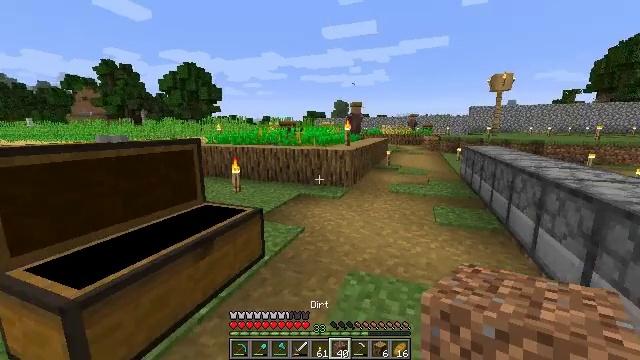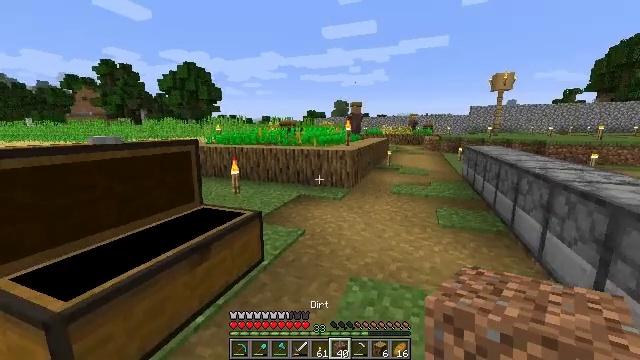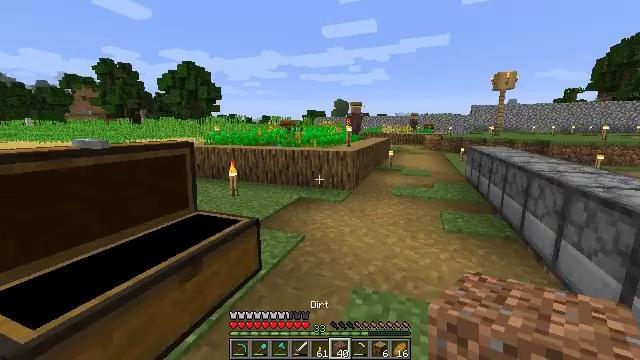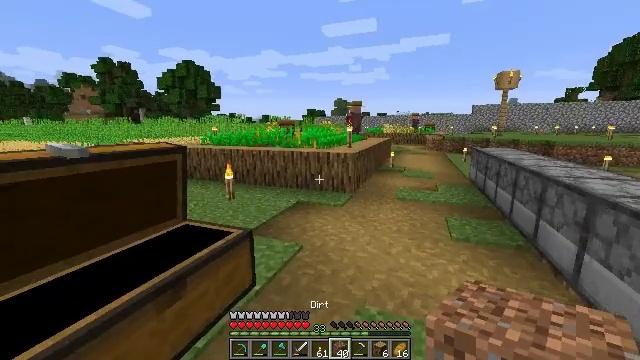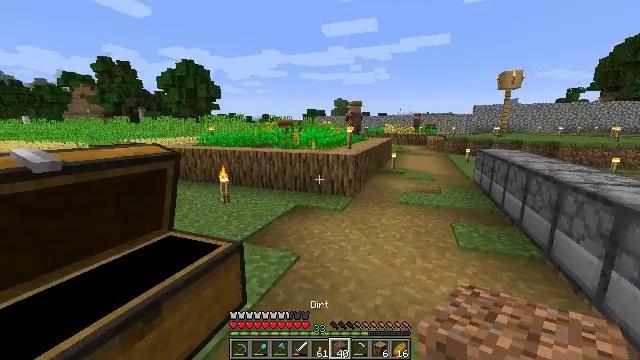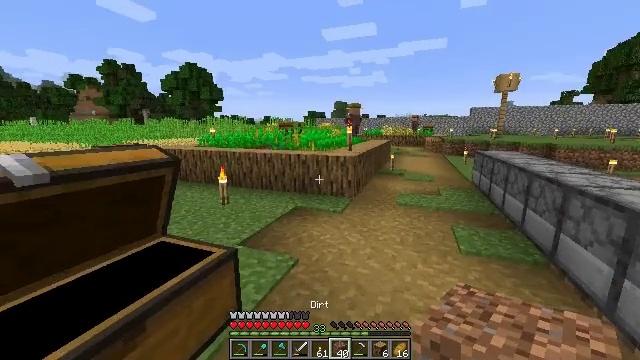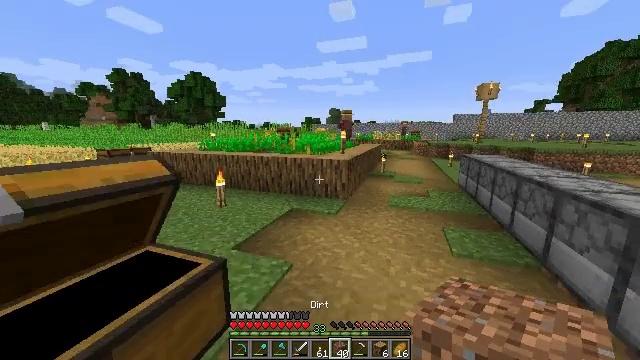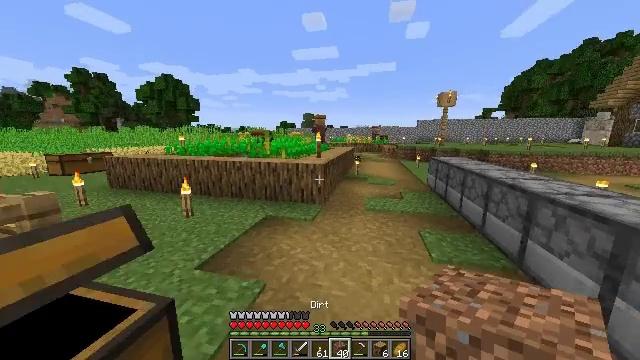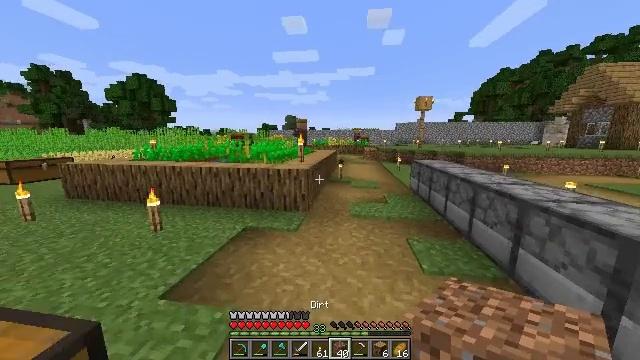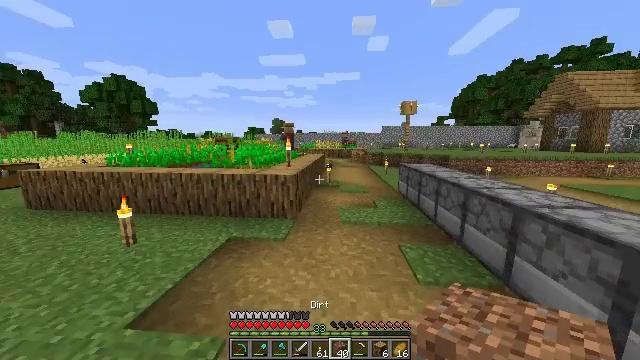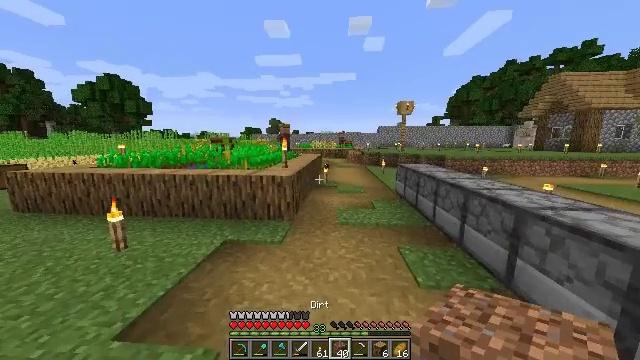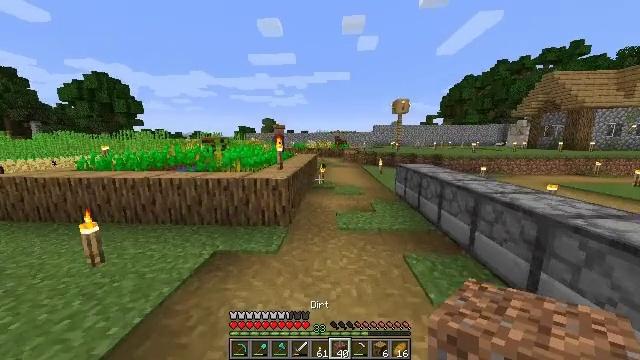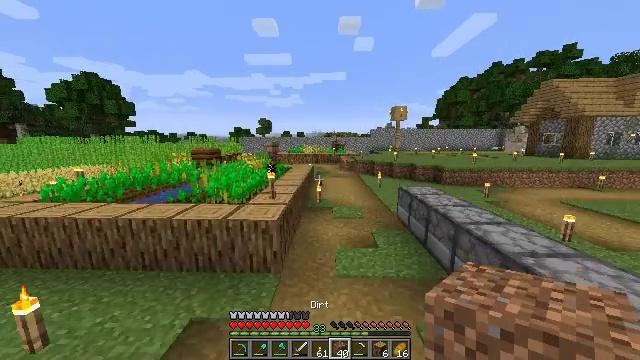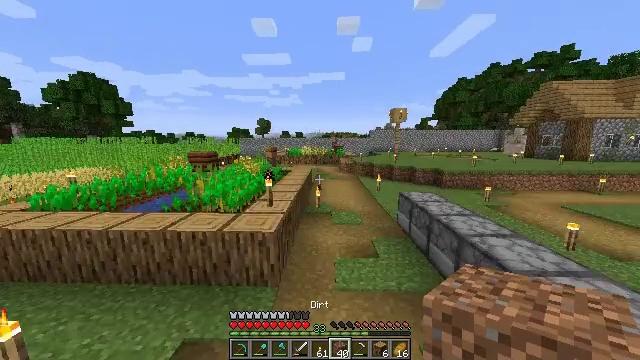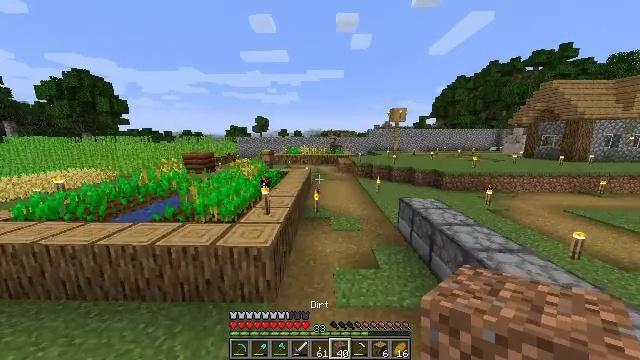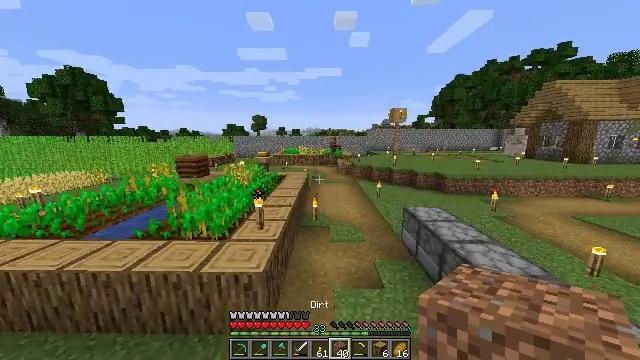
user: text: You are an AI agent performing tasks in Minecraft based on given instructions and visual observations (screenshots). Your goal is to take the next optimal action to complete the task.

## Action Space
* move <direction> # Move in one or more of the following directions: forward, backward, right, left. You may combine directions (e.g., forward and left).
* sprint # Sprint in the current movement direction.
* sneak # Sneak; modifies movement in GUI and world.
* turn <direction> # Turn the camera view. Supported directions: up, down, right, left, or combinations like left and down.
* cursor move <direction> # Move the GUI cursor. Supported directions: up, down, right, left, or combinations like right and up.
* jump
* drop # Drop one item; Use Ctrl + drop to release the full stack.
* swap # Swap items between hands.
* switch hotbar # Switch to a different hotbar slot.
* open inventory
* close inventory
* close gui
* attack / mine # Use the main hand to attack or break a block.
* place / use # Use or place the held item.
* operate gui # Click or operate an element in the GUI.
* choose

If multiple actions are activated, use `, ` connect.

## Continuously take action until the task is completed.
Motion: motion action
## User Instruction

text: Collect sugar cane near water sources.
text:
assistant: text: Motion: move forward
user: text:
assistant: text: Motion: move forward
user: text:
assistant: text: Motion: move forward
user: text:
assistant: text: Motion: move forward, sprint
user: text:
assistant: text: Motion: move forward, sprint
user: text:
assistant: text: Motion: move forward, sprint, turn right
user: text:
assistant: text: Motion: move forward, sprint, turn right
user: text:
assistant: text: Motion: move forward, sprint, turn right
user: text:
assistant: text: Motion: move forward, sprint, turn right
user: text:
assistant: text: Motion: move forward, sprint
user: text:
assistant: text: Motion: move forward, sprint, turn right, jump
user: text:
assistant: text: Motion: move forward, sprint, turn right, jump
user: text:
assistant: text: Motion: move forward, sprint, jump
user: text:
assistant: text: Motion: move forward, sprint, jump
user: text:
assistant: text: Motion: move forward, sprint, jump
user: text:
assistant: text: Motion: move forward, sprint, jump
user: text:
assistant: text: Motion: move forward, sprint, jump
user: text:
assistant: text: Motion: move forward, sprint, jump
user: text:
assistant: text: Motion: move forward, sprint, jump
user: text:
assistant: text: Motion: move forward, sprint, turn right, jump
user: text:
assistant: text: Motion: move forward, sprint, turn right and up, jump
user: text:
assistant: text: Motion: move forward, sprint, turn right, jump
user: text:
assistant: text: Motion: move forward, sprint, jump
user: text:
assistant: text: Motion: move forward, sprint, jump
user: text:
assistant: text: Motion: move forward, sprint, jump
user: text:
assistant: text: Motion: move forward, sprint, jump
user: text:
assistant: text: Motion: move forward, sprint, jump
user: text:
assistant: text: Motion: move forward, sprint, jump
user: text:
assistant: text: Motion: move forward, sprint, jump
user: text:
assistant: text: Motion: move forward, sprint, jump